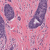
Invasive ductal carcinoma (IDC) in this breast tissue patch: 1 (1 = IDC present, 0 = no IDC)